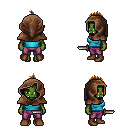
a pixel art fantasy rpg character, female body template, orc, green skin, teal pirate shirt, magenta pants, brown mohawk hairstyle, cloth hood, brown shoes, dagger, four views (front, back, left, right), 2x2 character sprite sheet, small pixel art, hard edges, no anti-aliasing